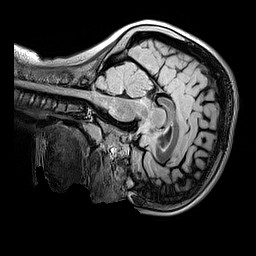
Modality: FLAIR
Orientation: sagittal
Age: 9
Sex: female
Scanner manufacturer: siemens
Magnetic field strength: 3 T
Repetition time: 5 s
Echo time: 0.388 s